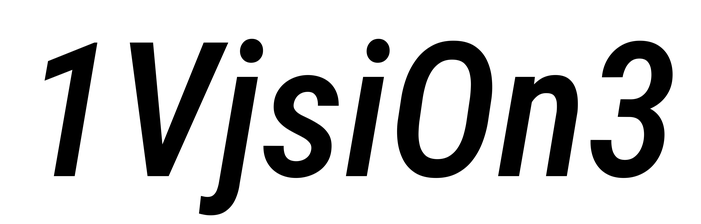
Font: Roboto-Italic_Condensed_Medium_Italic